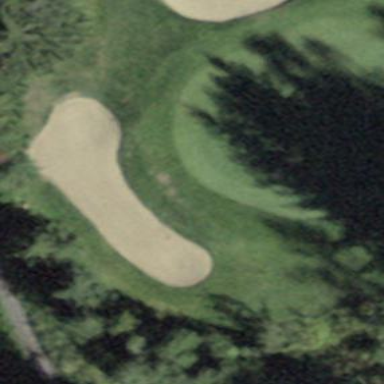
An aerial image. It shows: Sandy area is golf bunker.